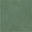
Piece: xx